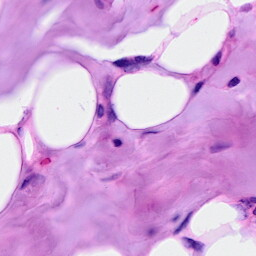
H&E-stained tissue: Breast